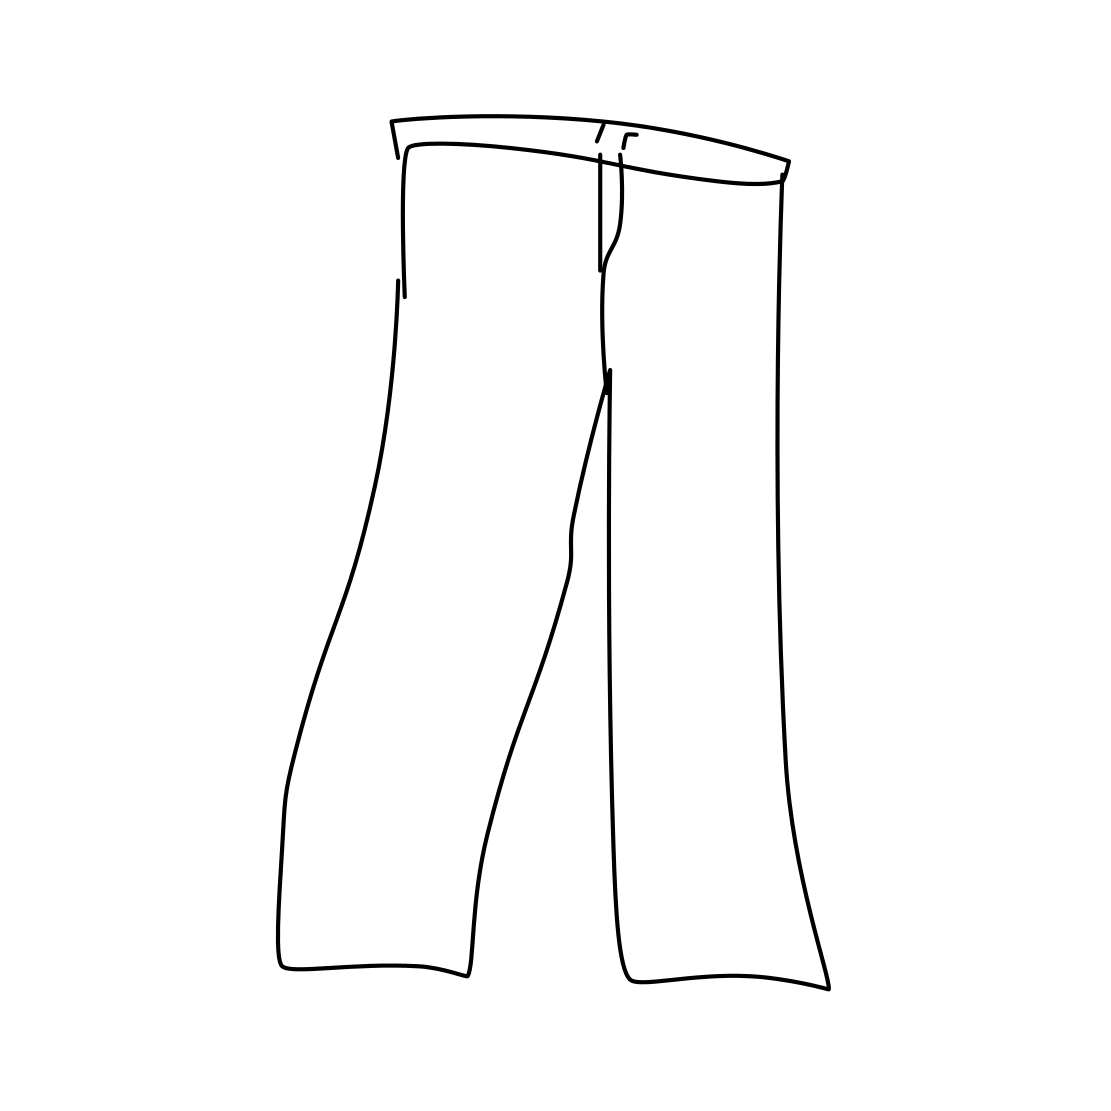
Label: trousers